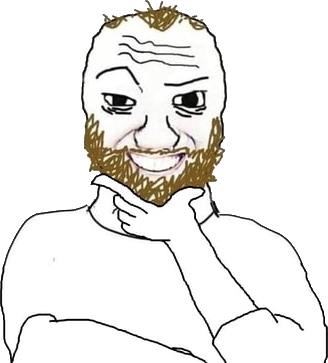
Label: 5_Coomer